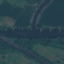
Land use / land cover: River